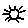
Label: sun